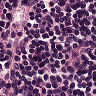
Metastatic tissue present: no